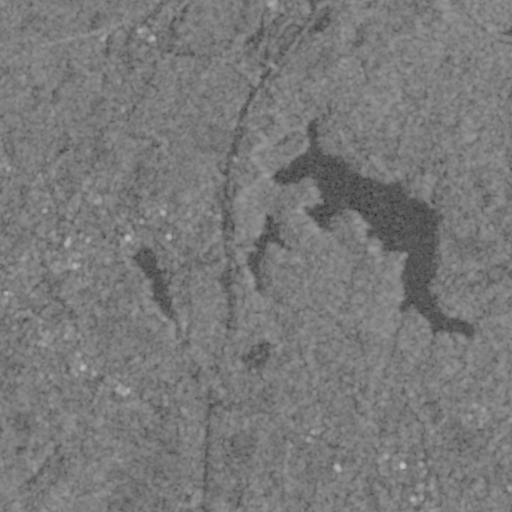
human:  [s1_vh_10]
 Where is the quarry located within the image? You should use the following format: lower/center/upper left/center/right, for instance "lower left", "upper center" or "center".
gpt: The quarry is located in the upper center of the image.
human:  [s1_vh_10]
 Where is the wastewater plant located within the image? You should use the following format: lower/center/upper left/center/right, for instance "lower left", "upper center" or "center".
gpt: The wastewater plant is located in the upper left of the image.
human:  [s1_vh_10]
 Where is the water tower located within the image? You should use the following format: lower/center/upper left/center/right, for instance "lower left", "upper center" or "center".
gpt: The water tower is located in the center left of the image.
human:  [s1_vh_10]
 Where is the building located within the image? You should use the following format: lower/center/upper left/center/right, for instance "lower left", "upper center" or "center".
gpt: There is no building in the image.

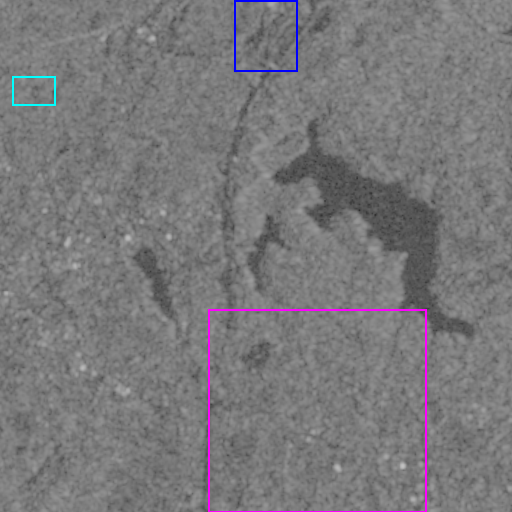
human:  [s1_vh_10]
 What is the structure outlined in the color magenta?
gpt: The structure outlined in magenta is a crop field.
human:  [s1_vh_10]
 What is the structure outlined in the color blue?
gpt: The structure outlined in blue is a quarry.
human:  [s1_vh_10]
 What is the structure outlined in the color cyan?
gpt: The structure outlined in cyan is a wastewater plant.
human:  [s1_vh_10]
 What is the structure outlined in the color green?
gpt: There is no green outline.